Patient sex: M
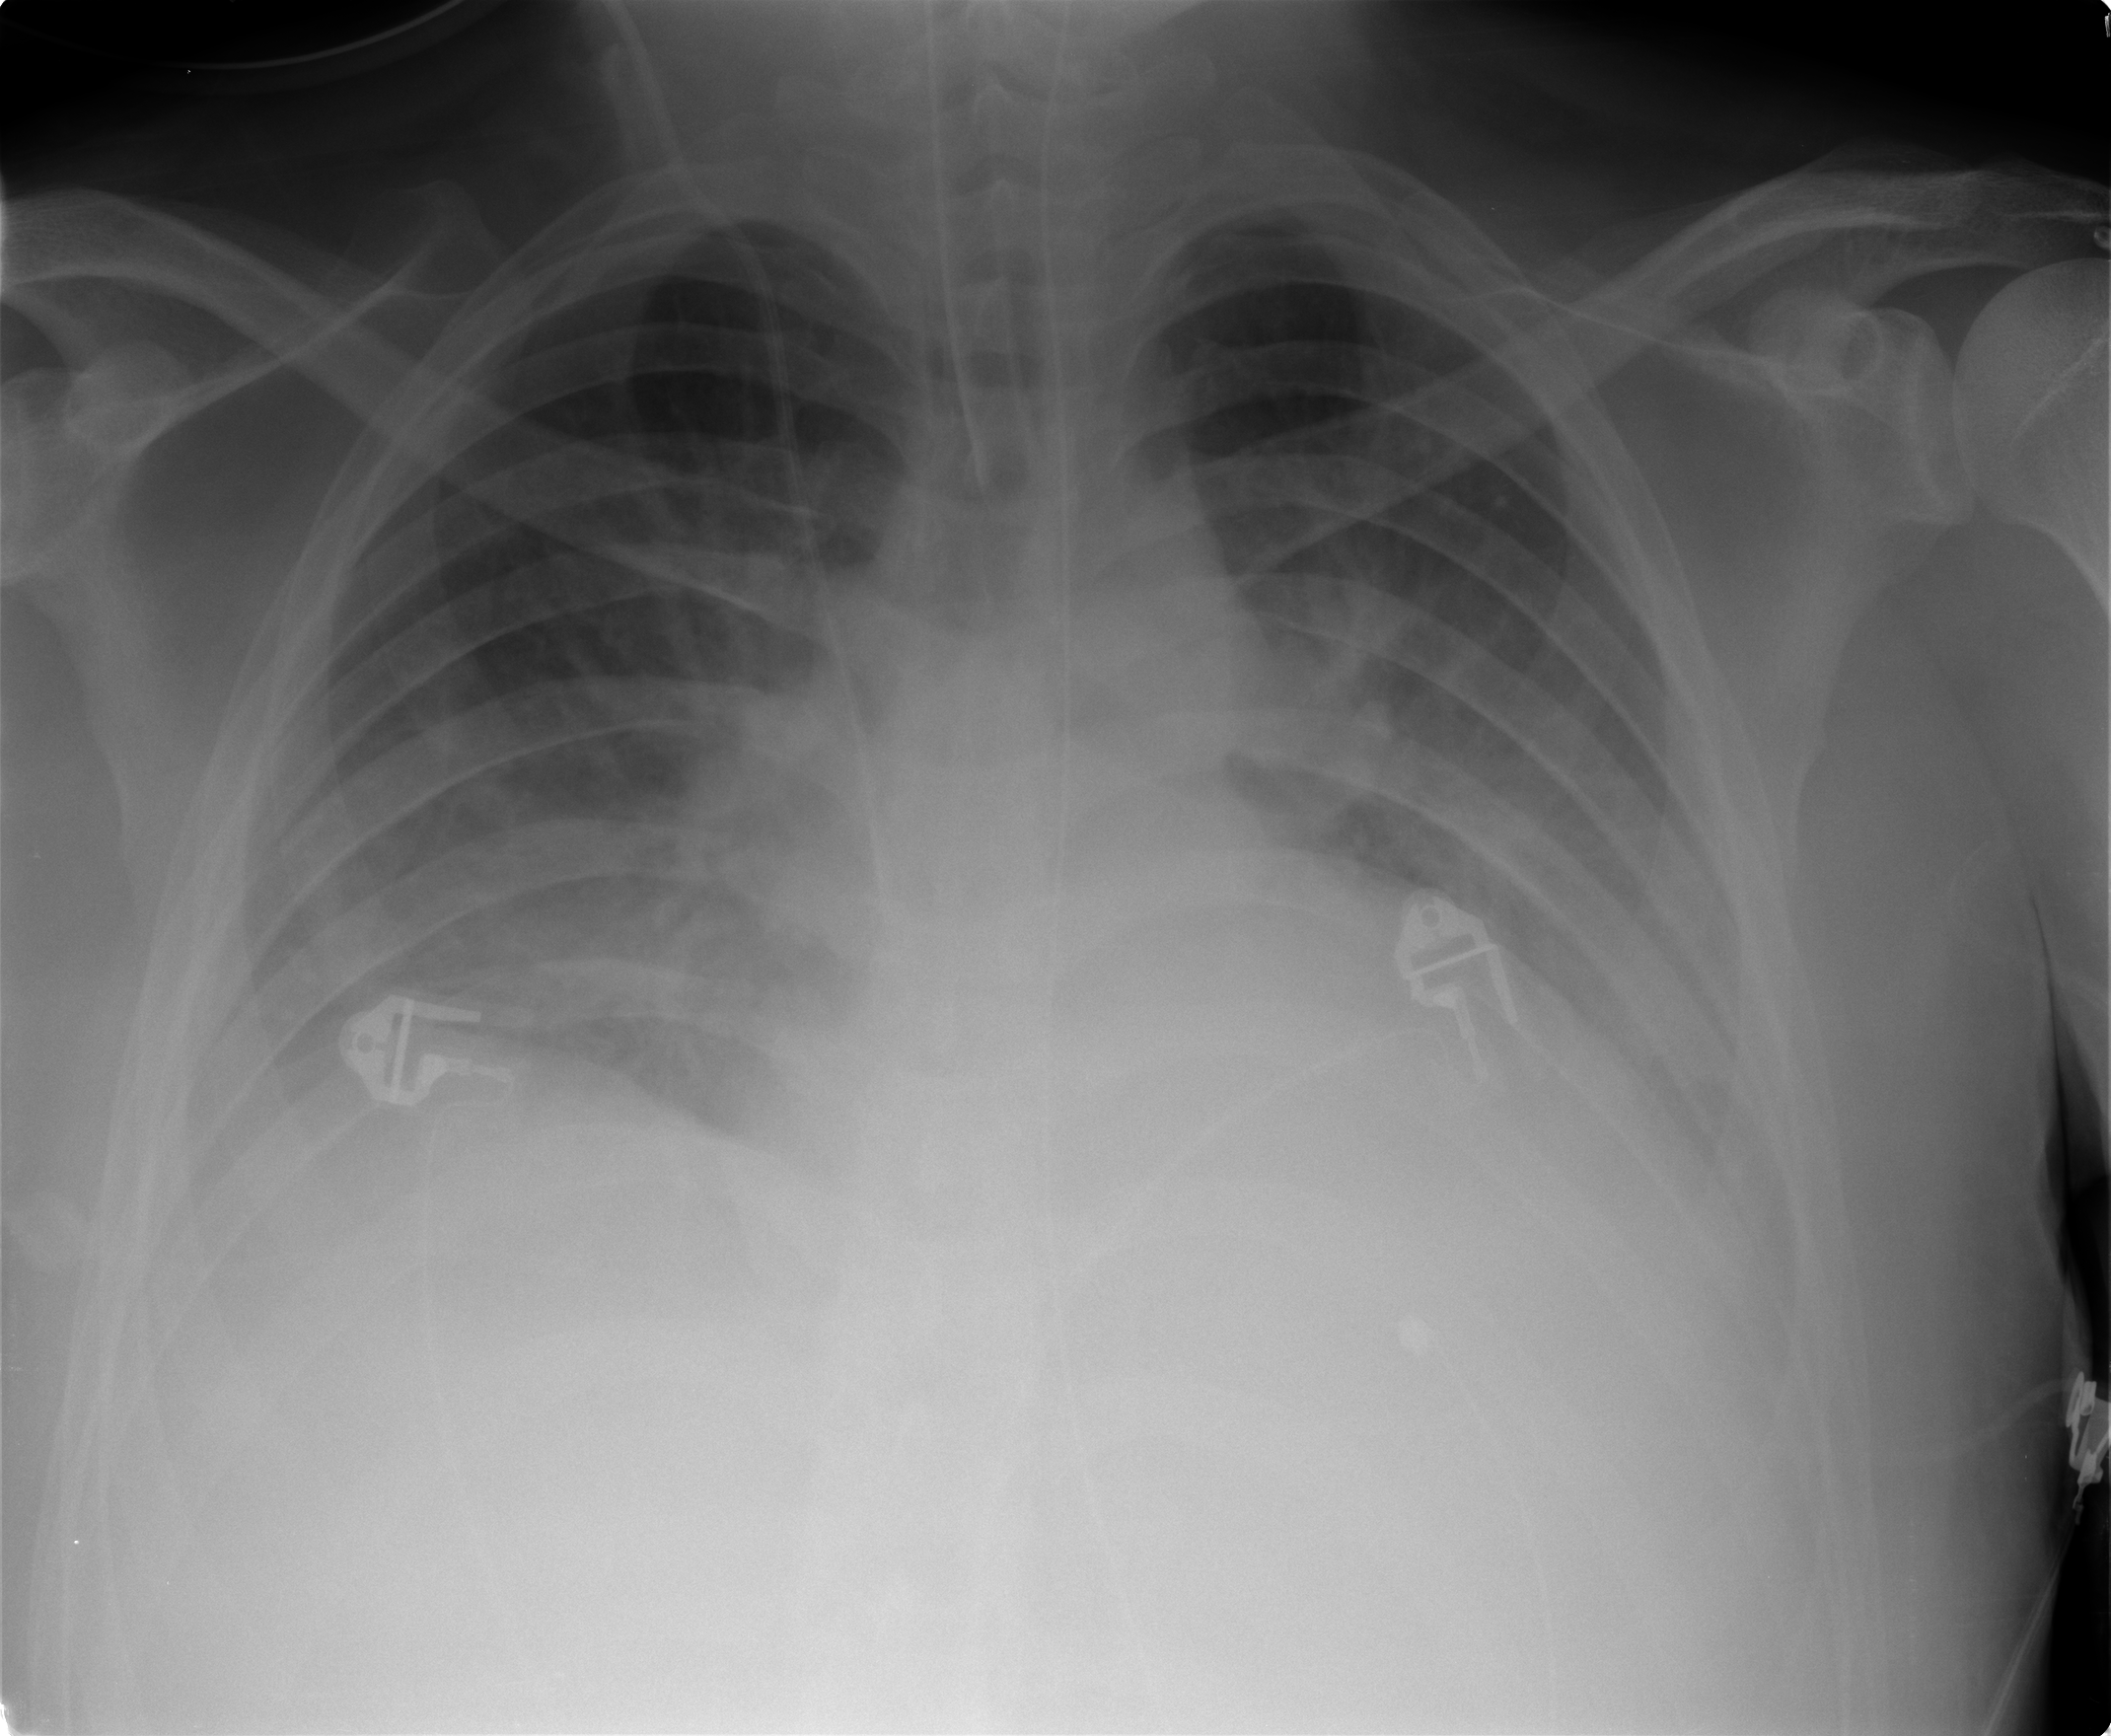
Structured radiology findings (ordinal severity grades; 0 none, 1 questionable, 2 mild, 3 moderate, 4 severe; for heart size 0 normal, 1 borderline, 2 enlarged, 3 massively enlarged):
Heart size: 1
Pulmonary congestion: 2
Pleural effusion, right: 3
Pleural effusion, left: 3
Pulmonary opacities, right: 2
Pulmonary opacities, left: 1
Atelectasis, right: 2
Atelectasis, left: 2